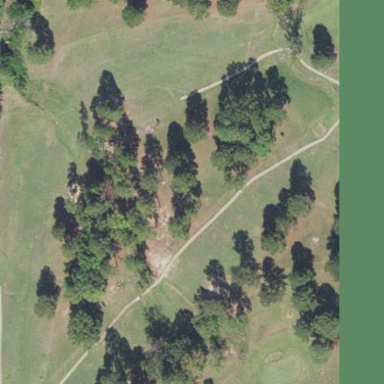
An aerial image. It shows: Scenic golf fairway.